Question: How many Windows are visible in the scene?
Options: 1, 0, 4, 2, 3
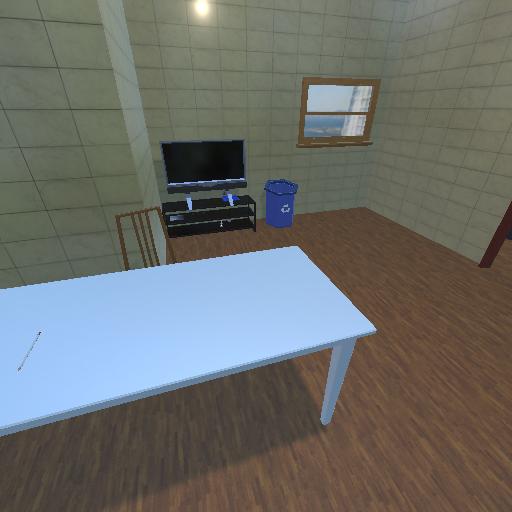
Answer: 1